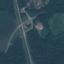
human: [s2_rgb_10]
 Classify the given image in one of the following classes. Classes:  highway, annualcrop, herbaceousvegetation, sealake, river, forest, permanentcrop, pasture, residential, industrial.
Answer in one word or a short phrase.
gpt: Highway